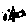
Label: tree